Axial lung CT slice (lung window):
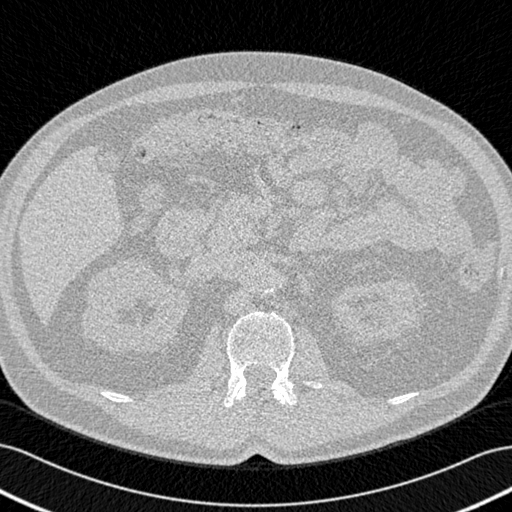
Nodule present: no